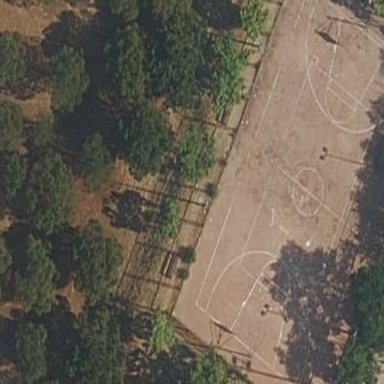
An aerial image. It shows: Basketball court on pitch.